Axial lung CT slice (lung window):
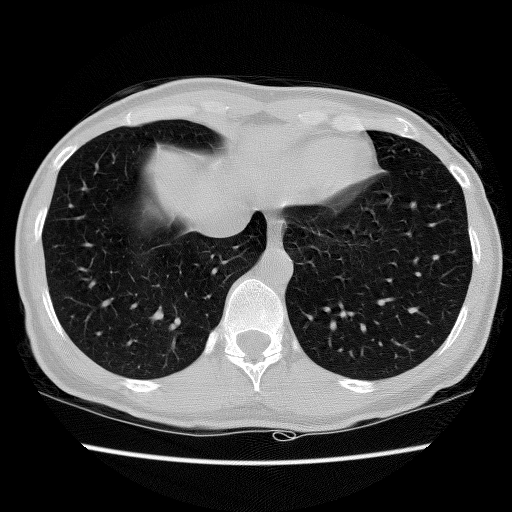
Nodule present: no